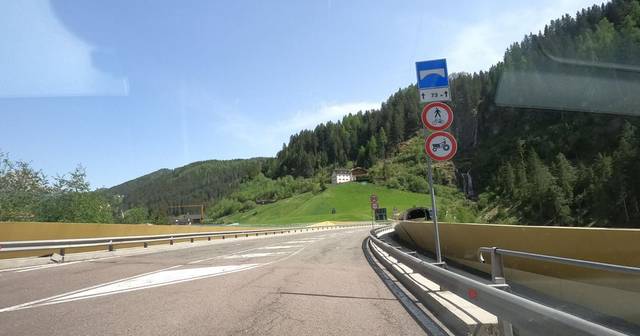
Region: Italy
Coordinates: 46.558, 11.718